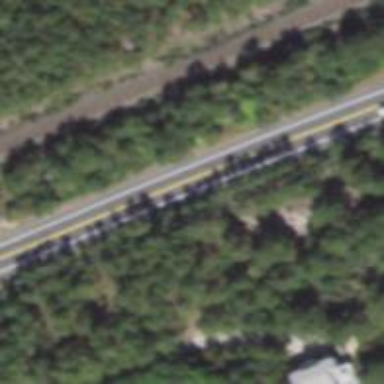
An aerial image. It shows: Solid road edge marking is visible.